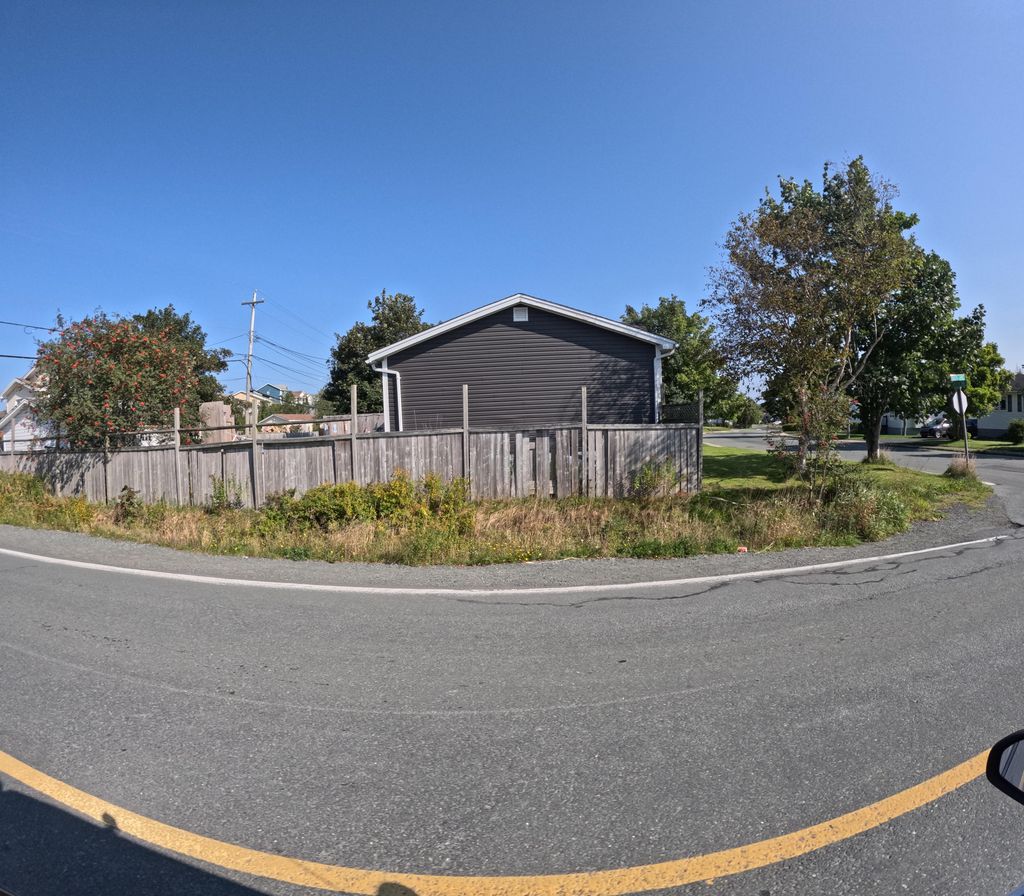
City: st_johns